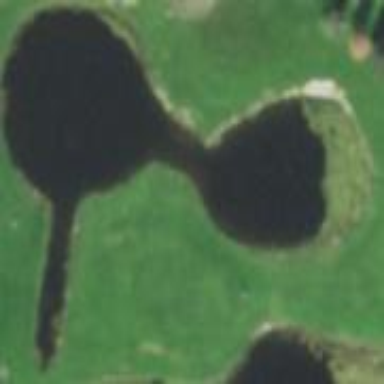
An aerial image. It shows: Pond surrounded by natural water.